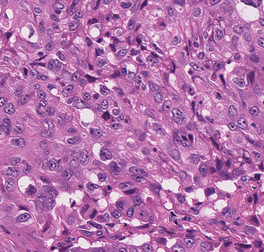
Tumor epithelial tissue: yes
Tumor-associated stroma tissue: no
Normal tissue: no